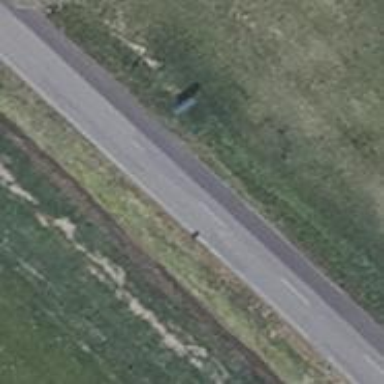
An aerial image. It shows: Secondary road with asphalt surface.